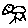
Label: bird